Question: I have the following structure in the databse:

In my code I first create a Company, then a logbook, then a number of schedules, then a user, then a logbook responsibility. Sort of like this (not exact code for conciseness, but I don't that matters:
'''
<?php
$company = new Company();
$company->setSomething(123);
$logbook = new Logbook();
$logbook->setSomething('abc');
$logbook->setCompany($company);
$schedules = array();
for ($x=0; $x<$something; $x++) {
$schedule = new Schedule();
$schedule->setSomething(doSomethingWithSomething($something[$x]);
$schedule->setLogbook($logbook);
$schedules[] = $schedule;
}
$user = new User();
$user->setSomething('something');
$user->setCompany($company);
$user->setCurrentLogbook($logbook);
$logbookResponsibility = new LogbookResponsibility();
$logbookResponsibility->setLogbook($logbook);
$logbookResponsibility->setResponsibilityId(1);
$logbookResponsibility->setUser($user);
$errors = someFormOfCheck();
if (!$errors) {
$user->save();
$logbookResponsibility->save();
foreach ($schedules as $schedule) {
$schedule->save();
}
}
'''
I get the following error:
'''
<b>Fatal error</b>: Uncaught exception 'PDOException' with message 'SQLSTATE[23000]: Integrity constraint violation: 1452 Cannot add or update a child row: a foreign key constraint fails ('logbook'.'logbook_responsibility', CONSTRAINT 'fk_logbook_responsbility_user' FOREIGN KEY ('user_id') REFERENCES 'user' ('id') ON UPDATE CASCADE)' in C:\wampin\php\php5.3.8\pear\propel\connection\DebugPDOStatement.php:90
'''
The 'logbook_responsibility' table is made up of three foreign keys, each which have a 'RESTRICT' on the updates, because I don't want it to be possible to delete a user, logbook or type of responsibility if a logbook responsibility exists. I believe the problem, however, is determined by the order of the cascade.
If I take out the '$logbookResponsibility' parts altogether, it works perfectly. If I put the '$logbookResponsibility' parts the '$user->save();' and then issue a '$logbookResponsibility->save();' as well, that also works perfectly.
My question, then, is where abouts am I going wrong? What am I presuming incorreclty or doing wrong, to make the cascade work? Or is there something else that might be stopping it?
If I do the following, it works just fine:
'''
$company->save();
$logbook->save();
$user->save();
$logbookResponsibility->save();
foreach ($schedules as $scheudle) {
$schedule->save();
}
'''
i.e. if I save them manually first instead of relying on the cascade.
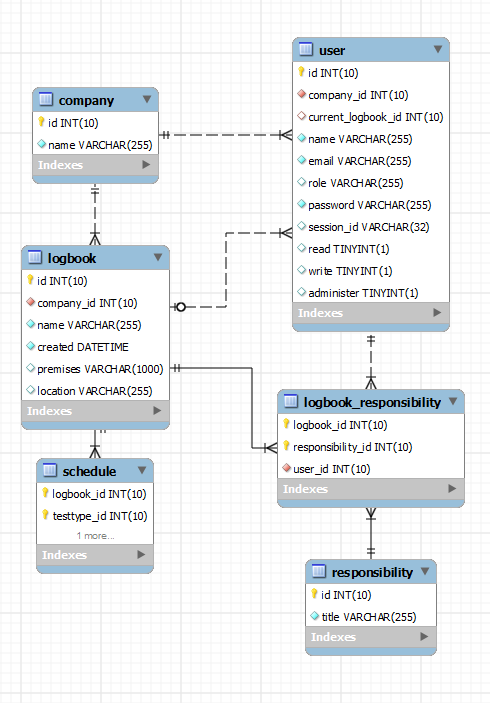
Answer: I can't give you a good, direct answer to the exact problem you're seeing, but I've encountered similarly confusing issues with foreign keys and relationships in Propel. My best practice has now become setting IDs manually rather than allowing Propel to attempt to manage setting them through defined relationships. In this case, that would mean not calling '$logbookResponsibility->setLogbook()' or '$logbookResponsibility->setUser()' at all. Instead, call '$logbookResponsibility->setLogbookId()' and '$logbookResponsibility->setUserId()' after you have called 'save()' on '$user' and '$logbook'.
Propel does a lot of things by reference, which can have unintended consequences when you're dealing with foreign keys and are setting relationships by calling methods expecting objects (e.g. 'setLogbook()') rather than methods expecting the relationship's ID (e.g. 'setLogbookId()').